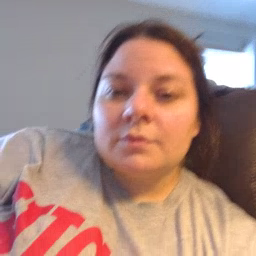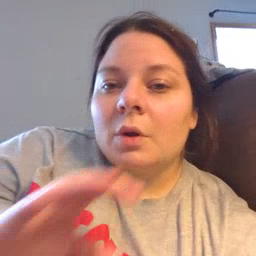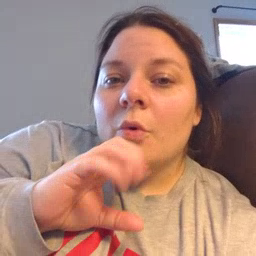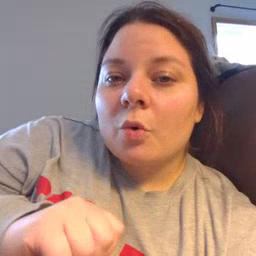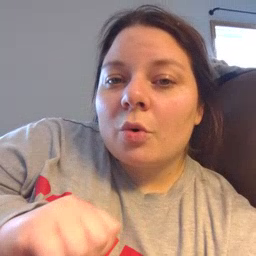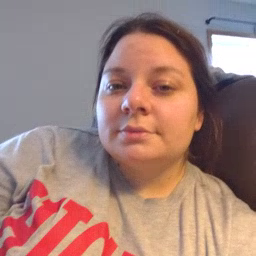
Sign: old